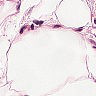
Metastatic tissue present: no